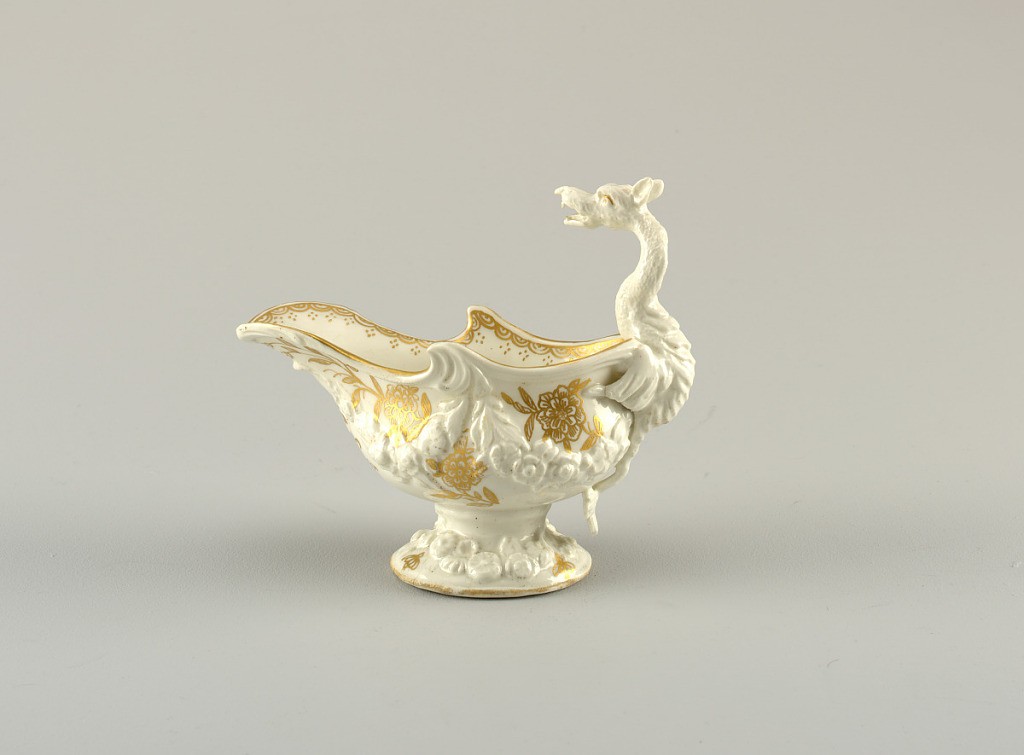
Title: Sauceboat (One of a Pair)
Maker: Bow Porcelain Manufactory, English, active ca. 1744 – 1776
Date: ca. 1750
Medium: soft paste porcelain, gold
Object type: sauceboat
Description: Oval sauceboat supported on oval. Base domed, modeled in relief with floral garland. body of boat molded with relief garlands. Upper rim risesin wave motif at body sides, curving to elongated pouring lip. Exterior body gilded in floral patterns above and beneath molded garlands. Handle in form of serpent/dragon, head rising over sauceboat, with delicately molded scales, teeth, tongue, and ears. Interior of boat with gilded flo- ral spray at bottom, and gilded circle and dot band at inner edge of lip. Body paste creamy white, with minor black imperfections thoughout.